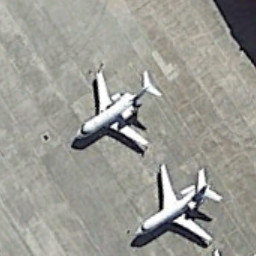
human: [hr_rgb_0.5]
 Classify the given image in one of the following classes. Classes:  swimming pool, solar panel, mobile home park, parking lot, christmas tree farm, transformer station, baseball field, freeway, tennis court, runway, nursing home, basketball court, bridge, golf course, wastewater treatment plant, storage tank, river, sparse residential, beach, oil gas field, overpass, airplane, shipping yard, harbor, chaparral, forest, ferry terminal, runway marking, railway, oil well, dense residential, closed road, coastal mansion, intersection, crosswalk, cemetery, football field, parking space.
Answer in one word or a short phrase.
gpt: airplane